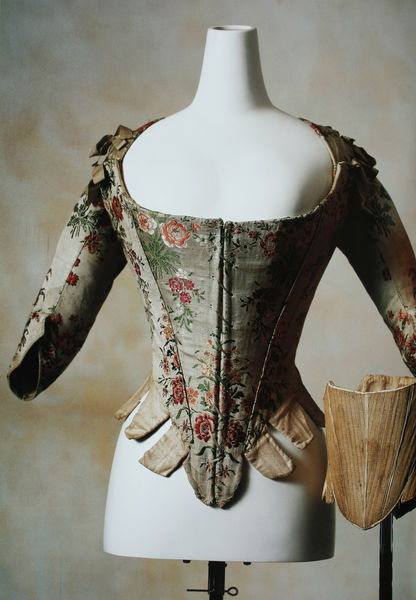
Titel: Korsett; Kinderkorsett
Standort: Kyoto (Japan)
Institution: Kyoto Costume Institute
Schlagwörter: blätter, kopf, schatten, weiß, grün, ocker, ausschnitt, blume, blumen, braun, brust, decolte, frau, grau, hell, hintergrund, holz, kleid, licht, mitte, blüten, rose, rosen, rot, beige, mode, muster, alt, arm, arme, barock, bluse, kleidung, ärmel, bild, hals, bestickt, kostüm, reich, schnur, schnüre, stickerei, stoff, dekoltee, renaissance, seide, oval, stock, statue, taille, japan, modell, mieder, farbe, büste, floral, lciht, robe, nadel, edel, rüschen, naht, dekolleté, foto, fotografie, photographie, eng, hacken, haken, lappen, maske, torso, dreiviertel, stand, tasche, brokat, bekleidung, puppe, photo, bustier, farbfoto, geschnürt, oberteil, brus, korsett, ständer, verschluß, teuer, design, wespentaille, korsage, applikationen, historisch, anziehen, und, corsage, schnürung, stick, geschmückt, florales muster, modepuppe, schaufensterpuppe, reißverschluss, schneider, spitz zulaufend, bolero, ärel, mannequin, schneiderpuppe, kurze ärmel, anziehpuppe, schneiderbüste, reisverschluss, schnüren, beife, fischbein, schneiderpippe, sultern, kein kopf, eeng